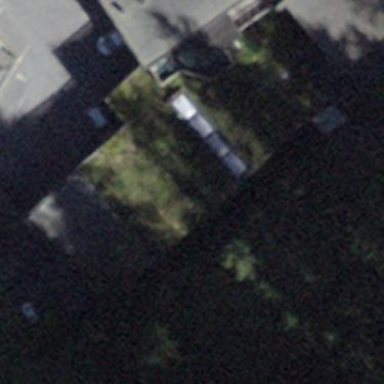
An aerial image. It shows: Building with flat roof.